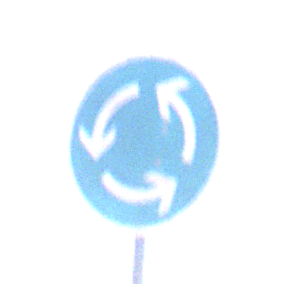
Verkehrszeichen: Kreisverkehr
Umgebung: Outdoor, Nature
Tageszeit: MorningAfternoon
Wetter: Clear
Licht: Natural
Jahreszeit: NotSpecified
Kontrast: HighContrast